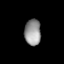
Tissue: lung
Cell type: Endothelial cells
Senescence score: 0.5759
Nuclear area (px): 416
Mean DAPI intensity: 149.392